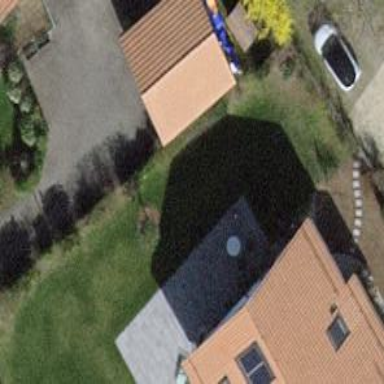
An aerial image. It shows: Simple house.